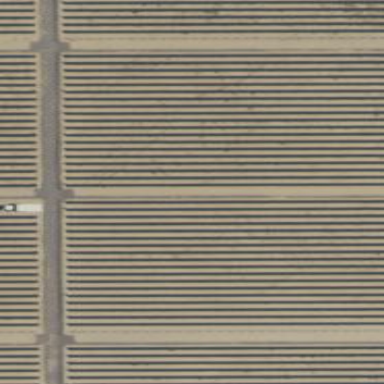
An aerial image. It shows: Solar power generator utilizing photovoltaic panels.